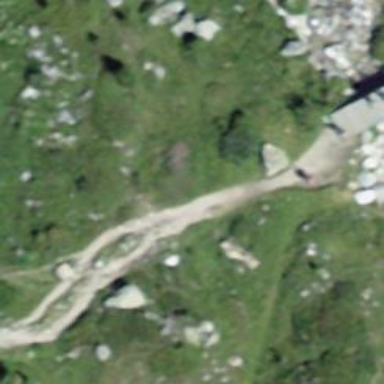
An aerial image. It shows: Path.